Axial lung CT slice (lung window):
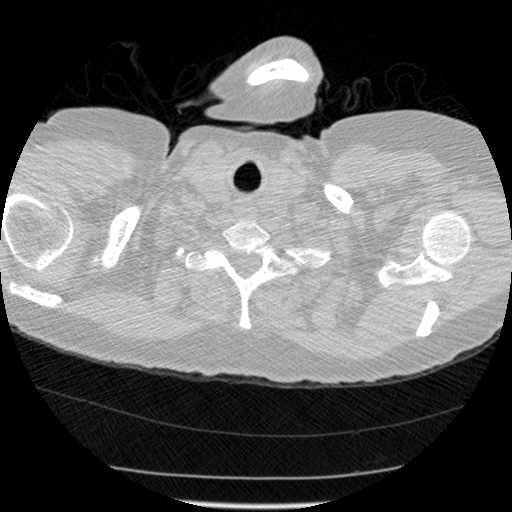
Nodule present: no